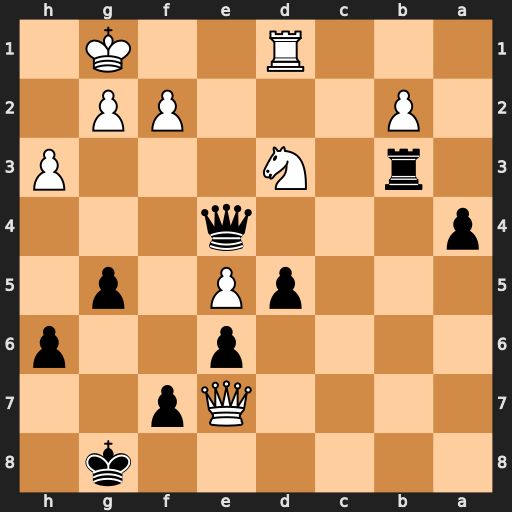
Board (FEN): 6k1/4Qp2/4p2p/3pP1p1/p3q3/1r1N3P/1P3PP1/3R2K1
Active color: b
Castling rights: -
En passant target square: -
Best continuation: Rxd3 Rxd3 Qxd3